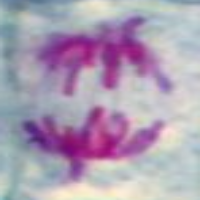
Label: anaphase